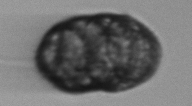
Label: Margalefidinium